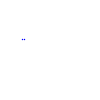
Particle: proton